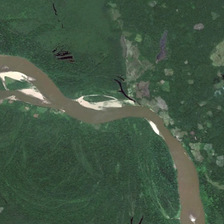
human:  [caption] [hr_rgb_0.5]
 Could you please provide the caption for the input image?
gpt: many green trees are in two sides of a khaki curved river .

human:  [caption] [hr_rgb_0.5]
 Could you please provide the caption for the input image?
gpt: many green trees are in two sides of a khaki curved river .

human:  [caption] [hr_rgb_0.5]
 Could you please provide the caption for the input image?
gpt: many green trees are in two sides of a khaki curved river .

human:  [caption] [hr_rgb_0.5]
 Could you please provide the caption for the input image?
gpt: many green trees are in two sides of a khaki curved river .

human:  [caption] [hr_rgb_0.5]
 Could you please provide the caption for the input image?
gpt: many green trees are in two sides of a khaki curved river .